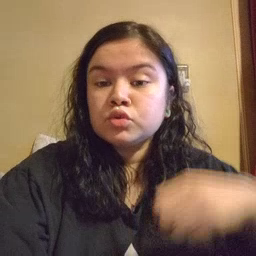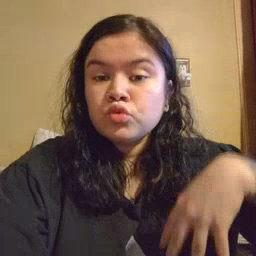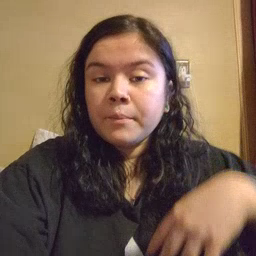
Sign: drop